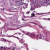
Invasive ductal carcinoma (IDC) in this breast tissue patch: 1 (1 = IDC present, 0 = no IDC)